Aerial crown-view tile of a tropical tree (Barro Colorado Island, Panama), acquired 20241112:
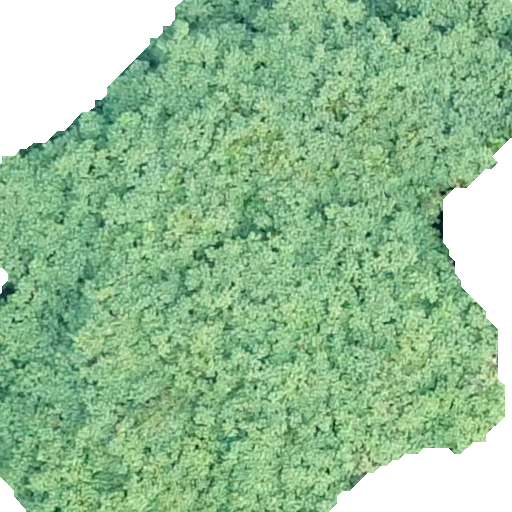
Species: Tachigali panamensis
GBIF accepted scientific name: Tachigali panamensis
Crown area: 398.591 m²